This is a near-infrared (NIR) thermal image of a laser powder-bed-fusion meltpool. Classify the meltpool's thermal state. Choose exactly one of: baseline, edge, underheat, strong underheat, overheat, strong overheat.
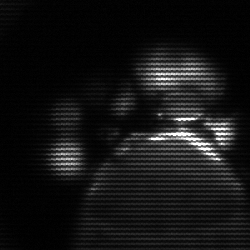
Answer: baseline